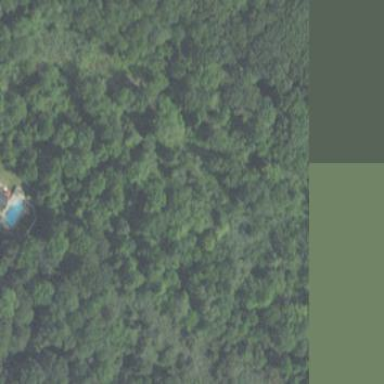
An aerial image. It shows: Mixed woodland with variety of leaf types and cycles.